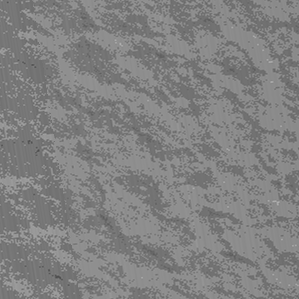
Label: frost